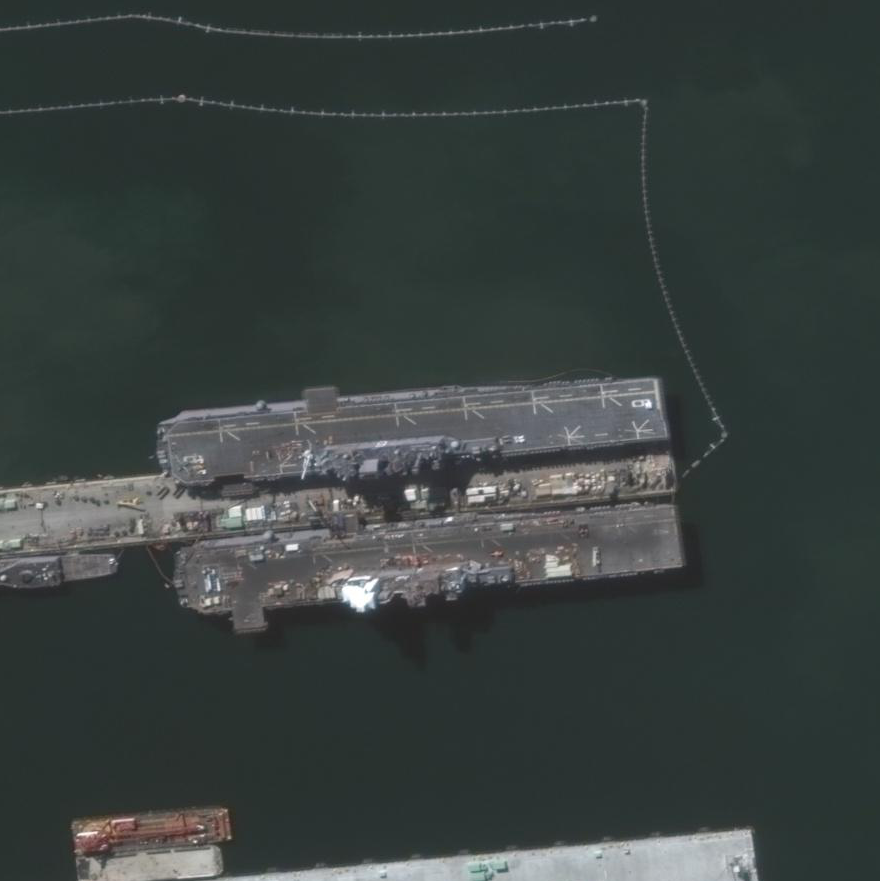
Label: assault